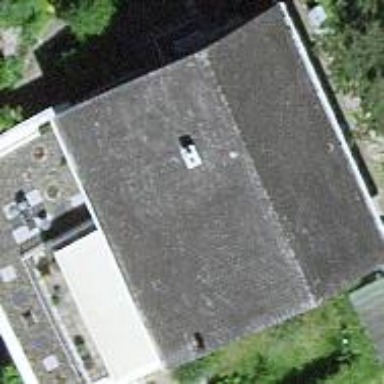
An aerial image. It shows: Residential building.